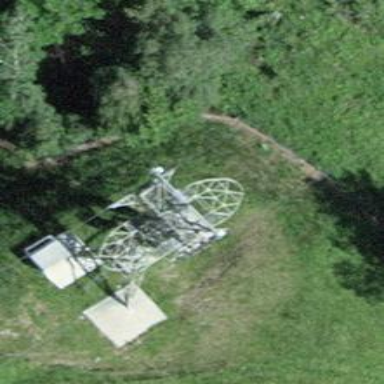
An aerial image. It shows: Pylon used for aerialway.